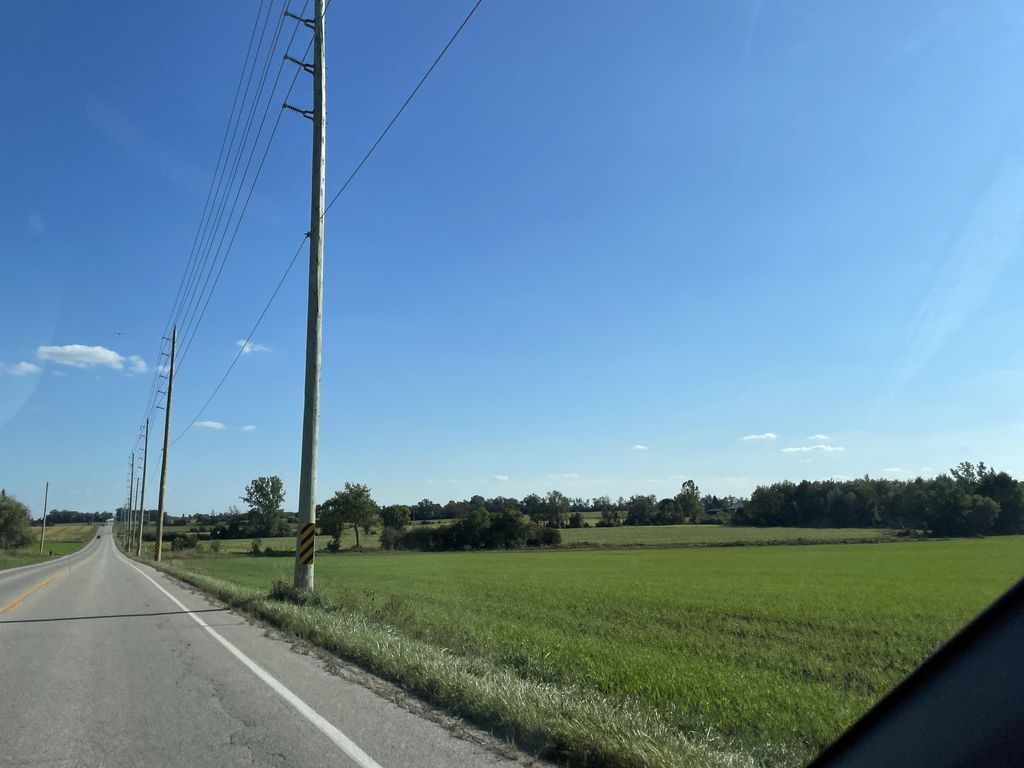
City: kitchener-waterloo